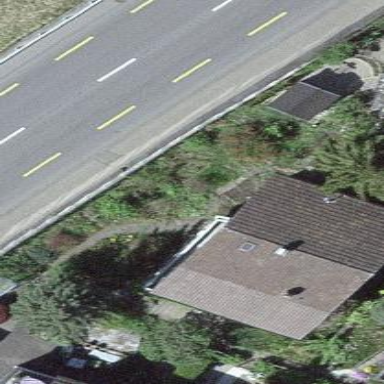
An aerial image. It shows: Simple and straightforward house.